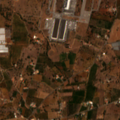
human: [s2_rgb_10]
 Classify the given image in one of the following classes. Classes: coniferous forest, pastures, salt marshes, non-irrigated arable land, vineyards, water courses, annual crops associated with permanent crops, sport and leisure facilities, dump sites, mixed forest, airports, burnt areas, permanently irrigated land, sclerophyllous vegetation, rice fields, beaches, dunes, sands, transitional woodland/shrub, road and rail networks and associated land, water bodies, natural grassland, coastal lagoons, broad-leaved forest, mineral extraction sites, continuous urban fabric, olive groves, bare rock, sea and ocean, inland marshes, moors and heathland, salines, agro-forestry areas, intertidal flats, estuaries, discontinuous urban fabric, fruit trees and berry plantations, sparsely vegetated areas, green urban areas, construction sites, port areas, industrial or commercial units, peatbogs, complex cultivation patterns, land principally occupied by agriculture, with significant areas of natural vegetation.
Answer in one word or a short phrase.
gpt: industrial or commercial units, fruit trees and berry plantations, complex cultivation patterns, land principally occupied by agriculture, with significant areas of natural vegetation